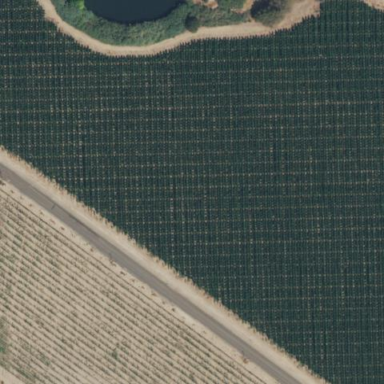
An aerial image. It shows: Orchard.